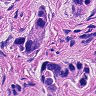
Metastatic tissue present: yes